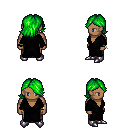
a pixel art fantasy rpg character, male body template, human, dark skin, gray robe, robe skirt, green swoop hairstyle, bracelets, metal boots, four views (front, back, left, right), 2x2 character sprite sheet, small pixel art, hard edges, no anti-aliasing